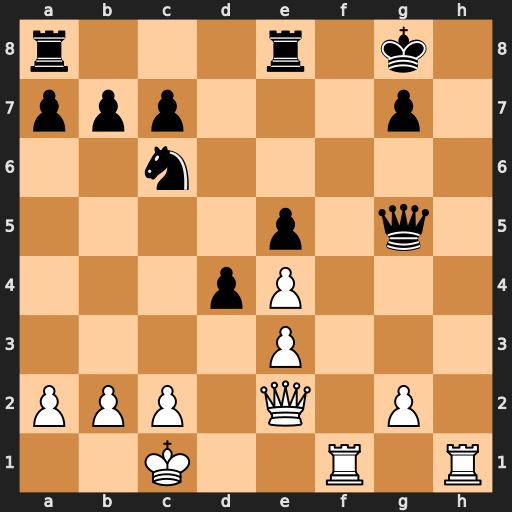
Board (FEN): r3r1k1/ppp3p1/2n5/4p1q1/3pP3/4P3/PPP1Q1P1/2K2R1R
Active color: w
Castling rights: -
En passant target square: -
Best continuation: Qc4+ Re6 Qxe6#